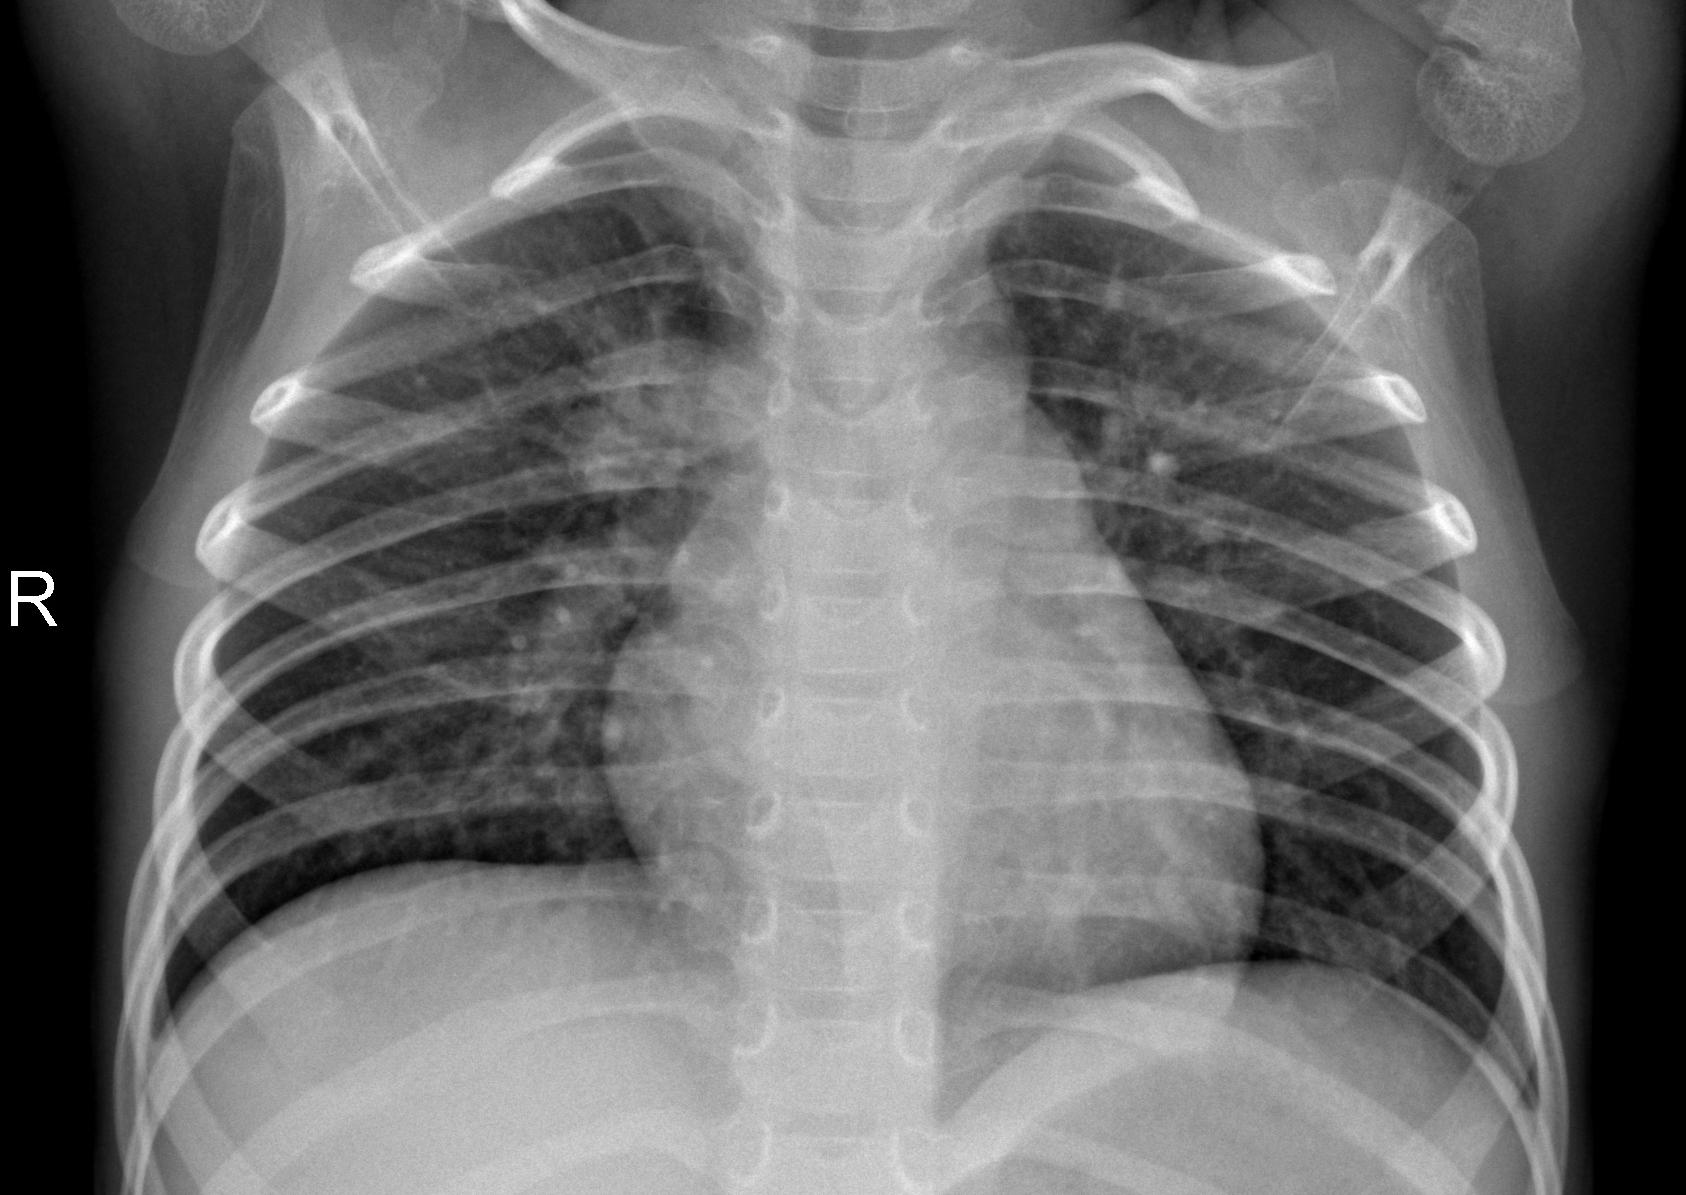
Diagnosis: PNEUMONIA